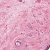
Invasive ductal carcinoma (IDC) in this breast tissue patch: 0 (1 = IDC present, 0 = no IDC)